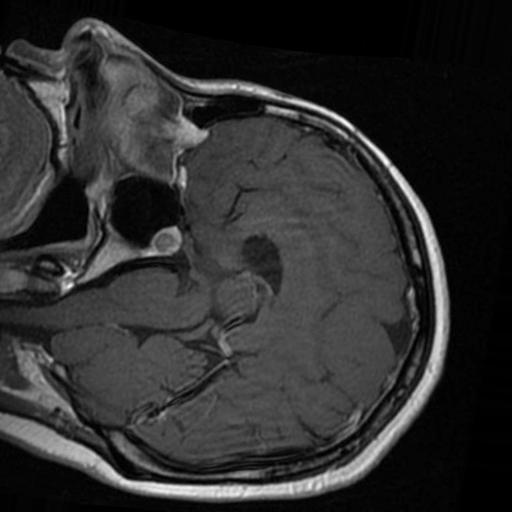
Label: brain_tumor